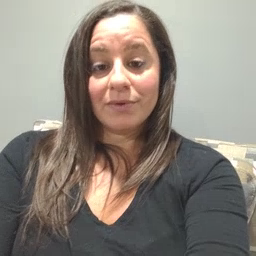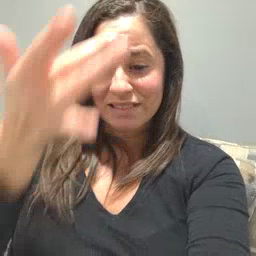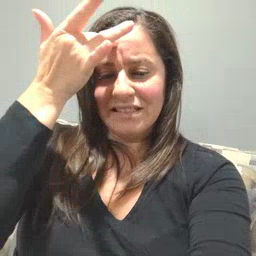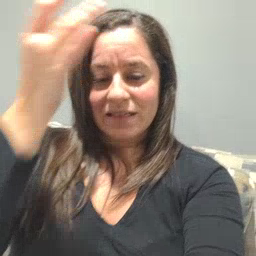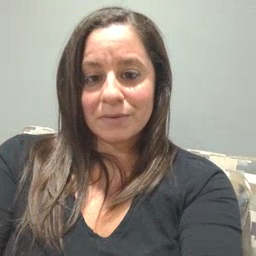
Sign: sick